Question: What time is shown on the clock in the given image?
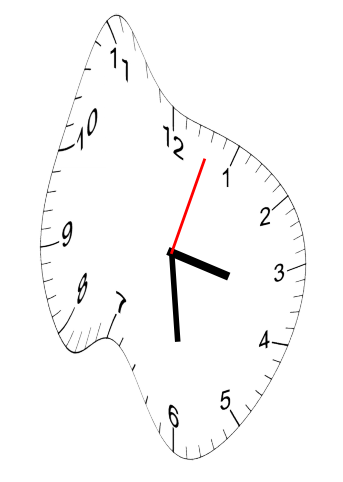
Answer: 03:29:03